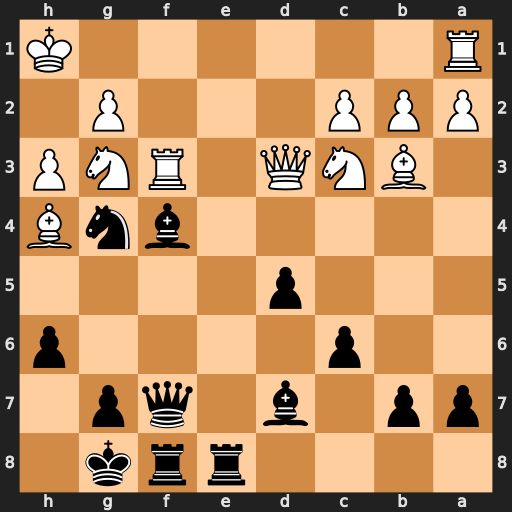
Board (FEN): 4rrk1/pp1b1qp1/2p4p/3p4/5bnB/1BNQ1RNP/PPP3P1/R6K
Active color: b
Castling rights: -
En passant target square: -
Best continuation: Ne5 Nxd5 cxd5 Qxd5 Be6